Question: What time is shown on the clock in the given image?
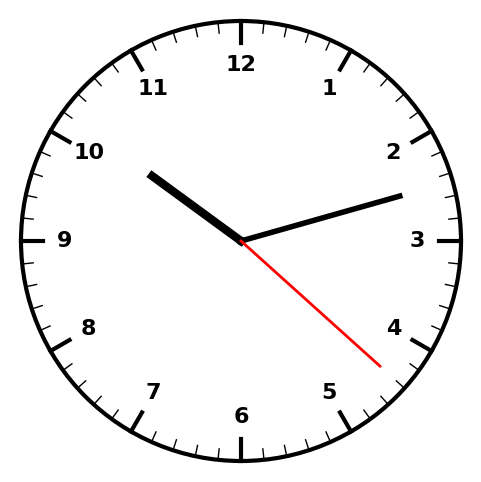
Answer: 10:12:22